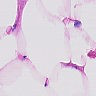
Metastatic tissue present: no